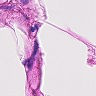
Metastatic tissue present: no